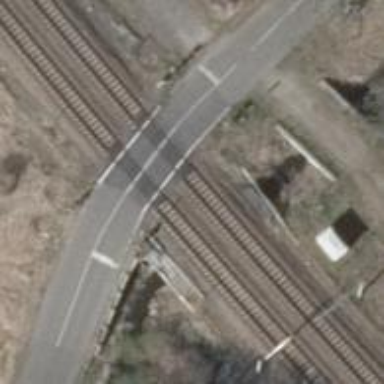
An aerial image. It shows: Level crossing with both lights and saltire in place.